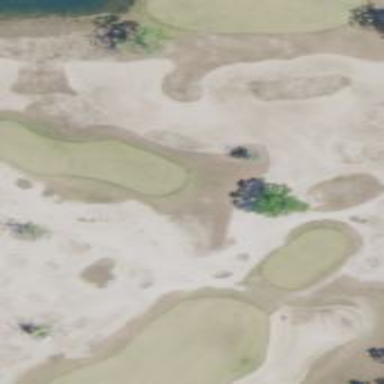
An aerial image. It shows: Sand bunker on golf course.